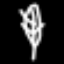
Label: leaf